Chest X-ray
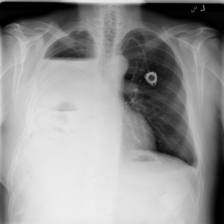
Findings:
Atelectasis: negative
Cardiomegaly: negative
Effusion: negative
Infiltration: negative
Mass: negative
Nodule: negative
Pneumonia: negative
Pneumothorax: negative
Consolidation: negative
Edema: negative
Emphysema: negative
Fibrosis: negative
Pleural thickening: negative
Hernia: negative